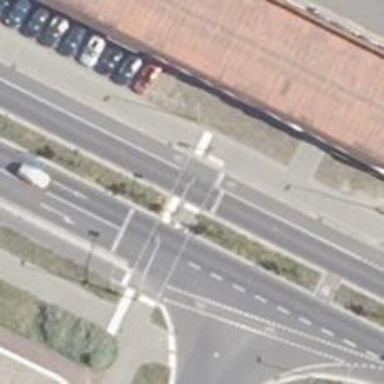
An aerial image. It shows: Road crossing with traffic signals.